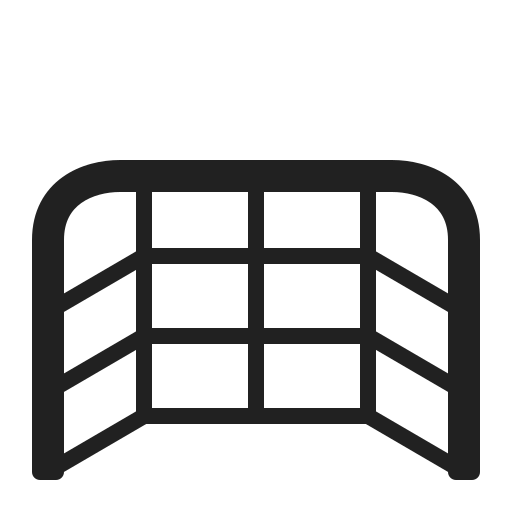
goal net high contrast